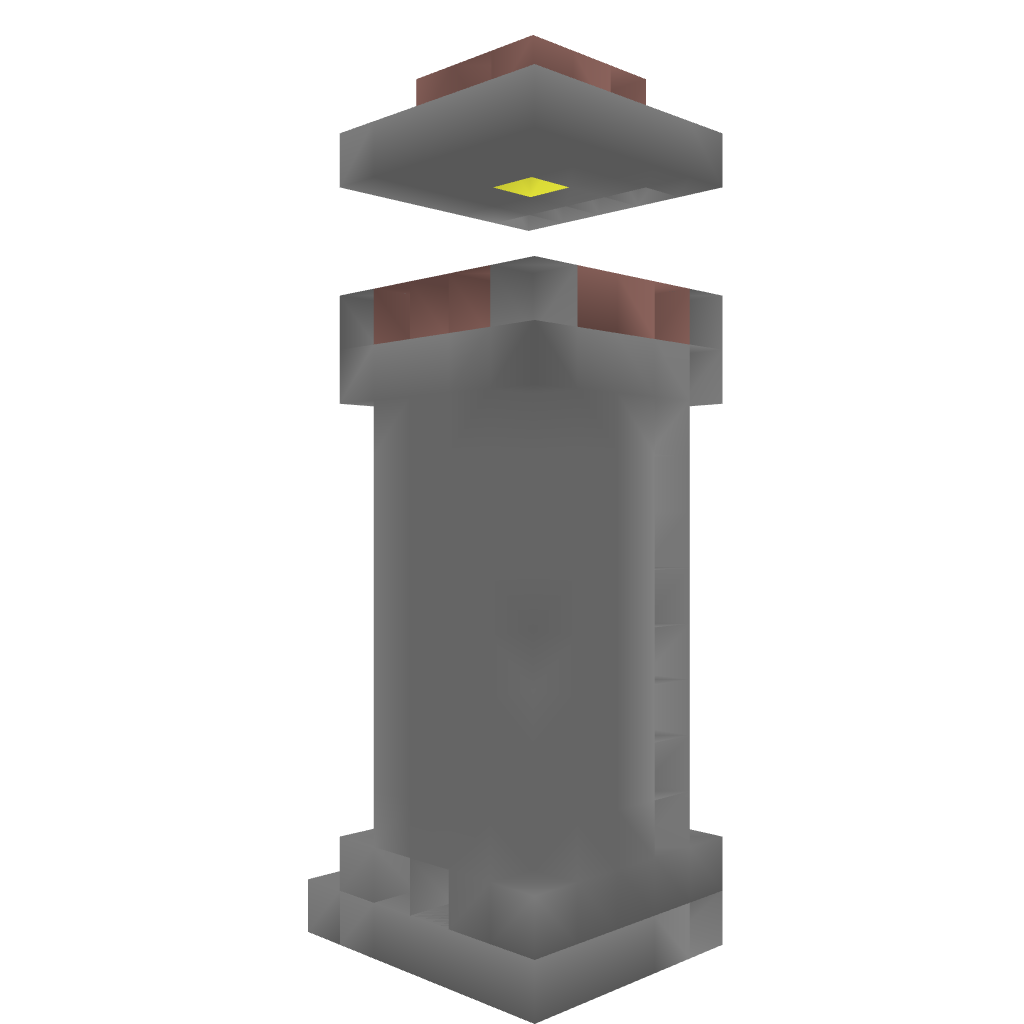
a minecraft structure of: Modern Watch Tower bad low quality